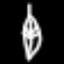
Label: leaf